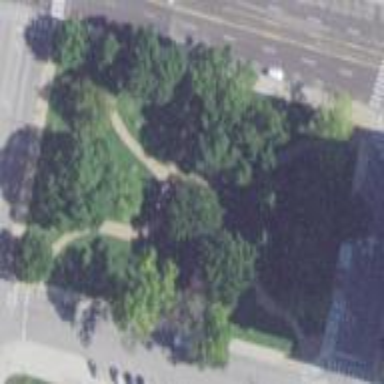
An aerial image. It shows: Park.